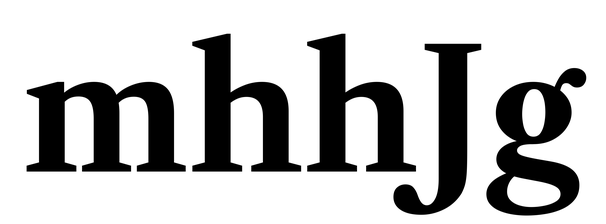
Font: LibreCaslonText_Bold